Question: I am new to programming, and so maybe the question is stupid. Searching the internet, but not found. I need to do so, as pictured. In one line, add Label and EditText. Help me please.
'''
public void onAddExpenseClick(View viev){
final String[] mChoose = getResources().getStringArray(R.array.mChoose);
final EditText input = new EditText(this);
AlertDialog.Builder builder = new AlertDialog.Builder(this);
builder.setTitle(R.string.addExpensTitle)
.setCancelable(false)
.setView(input)
.setPositiveButton(R.string.addExpensPB, new DialogInterface.OnClickListener() {
@Override
public void onClick(DialogInterface dialog, int which) {
if(input.getText().toString().equals("")) {
Toast.makeText(
getApplicationContext(),
"Enter the correct amount",
Toast.LENGTH_SHORT).show();
return;
}
Expense expense = new Expense();
expense.setType(getTag(mChoose[itemChoosed]).toLowerCase());
expense.setAmount((long)(100 * Double.valueOf(input.getText().toString())));
expense.setDateAndTime(dateValue);
try {
expense.setTripId(((TravelApp)getApplication()).getTripManager().getDefaultTripId());
//Log.d(LOG, expense.toString());
expense.setCurrencyCode(
((TravelApp)getApplication()).getCurrencyManager().getEntranceCurrency()
);
((TravelApp)getApplication()).getExpenseManager().create(expense);
tabFragment.gotoGridView();
} catch (SQLException e) {
e.printStackTrace();
}
}
})
.setNegativeButton(R.string.AdminDialogNB, new DialogInterface.OnClickListener() {
@Override
public void onClick(DialogInterface dialog, int which) {
// TODO Auto-generated method stub
}
})
.setSingleChoiceItems(mChoose, -1,
new DialogInterface.OnClickListener() {
@Override
public void onClick(DialogInterface dialog,
int item) {
itemChoosed = item;
}
});
builder.show();
}
'''

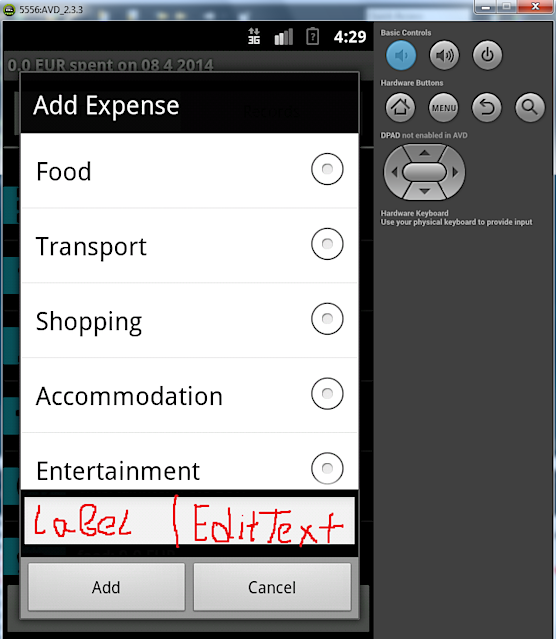
Answer: It looks like your moving in the right direction.
<URL>
You need to create a custom view and make sure to inflate it.
Another link that provides a good tutorial.
<URL>